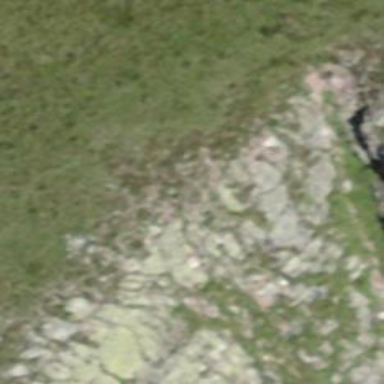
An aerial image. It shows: Cliff in nature.